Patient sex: F
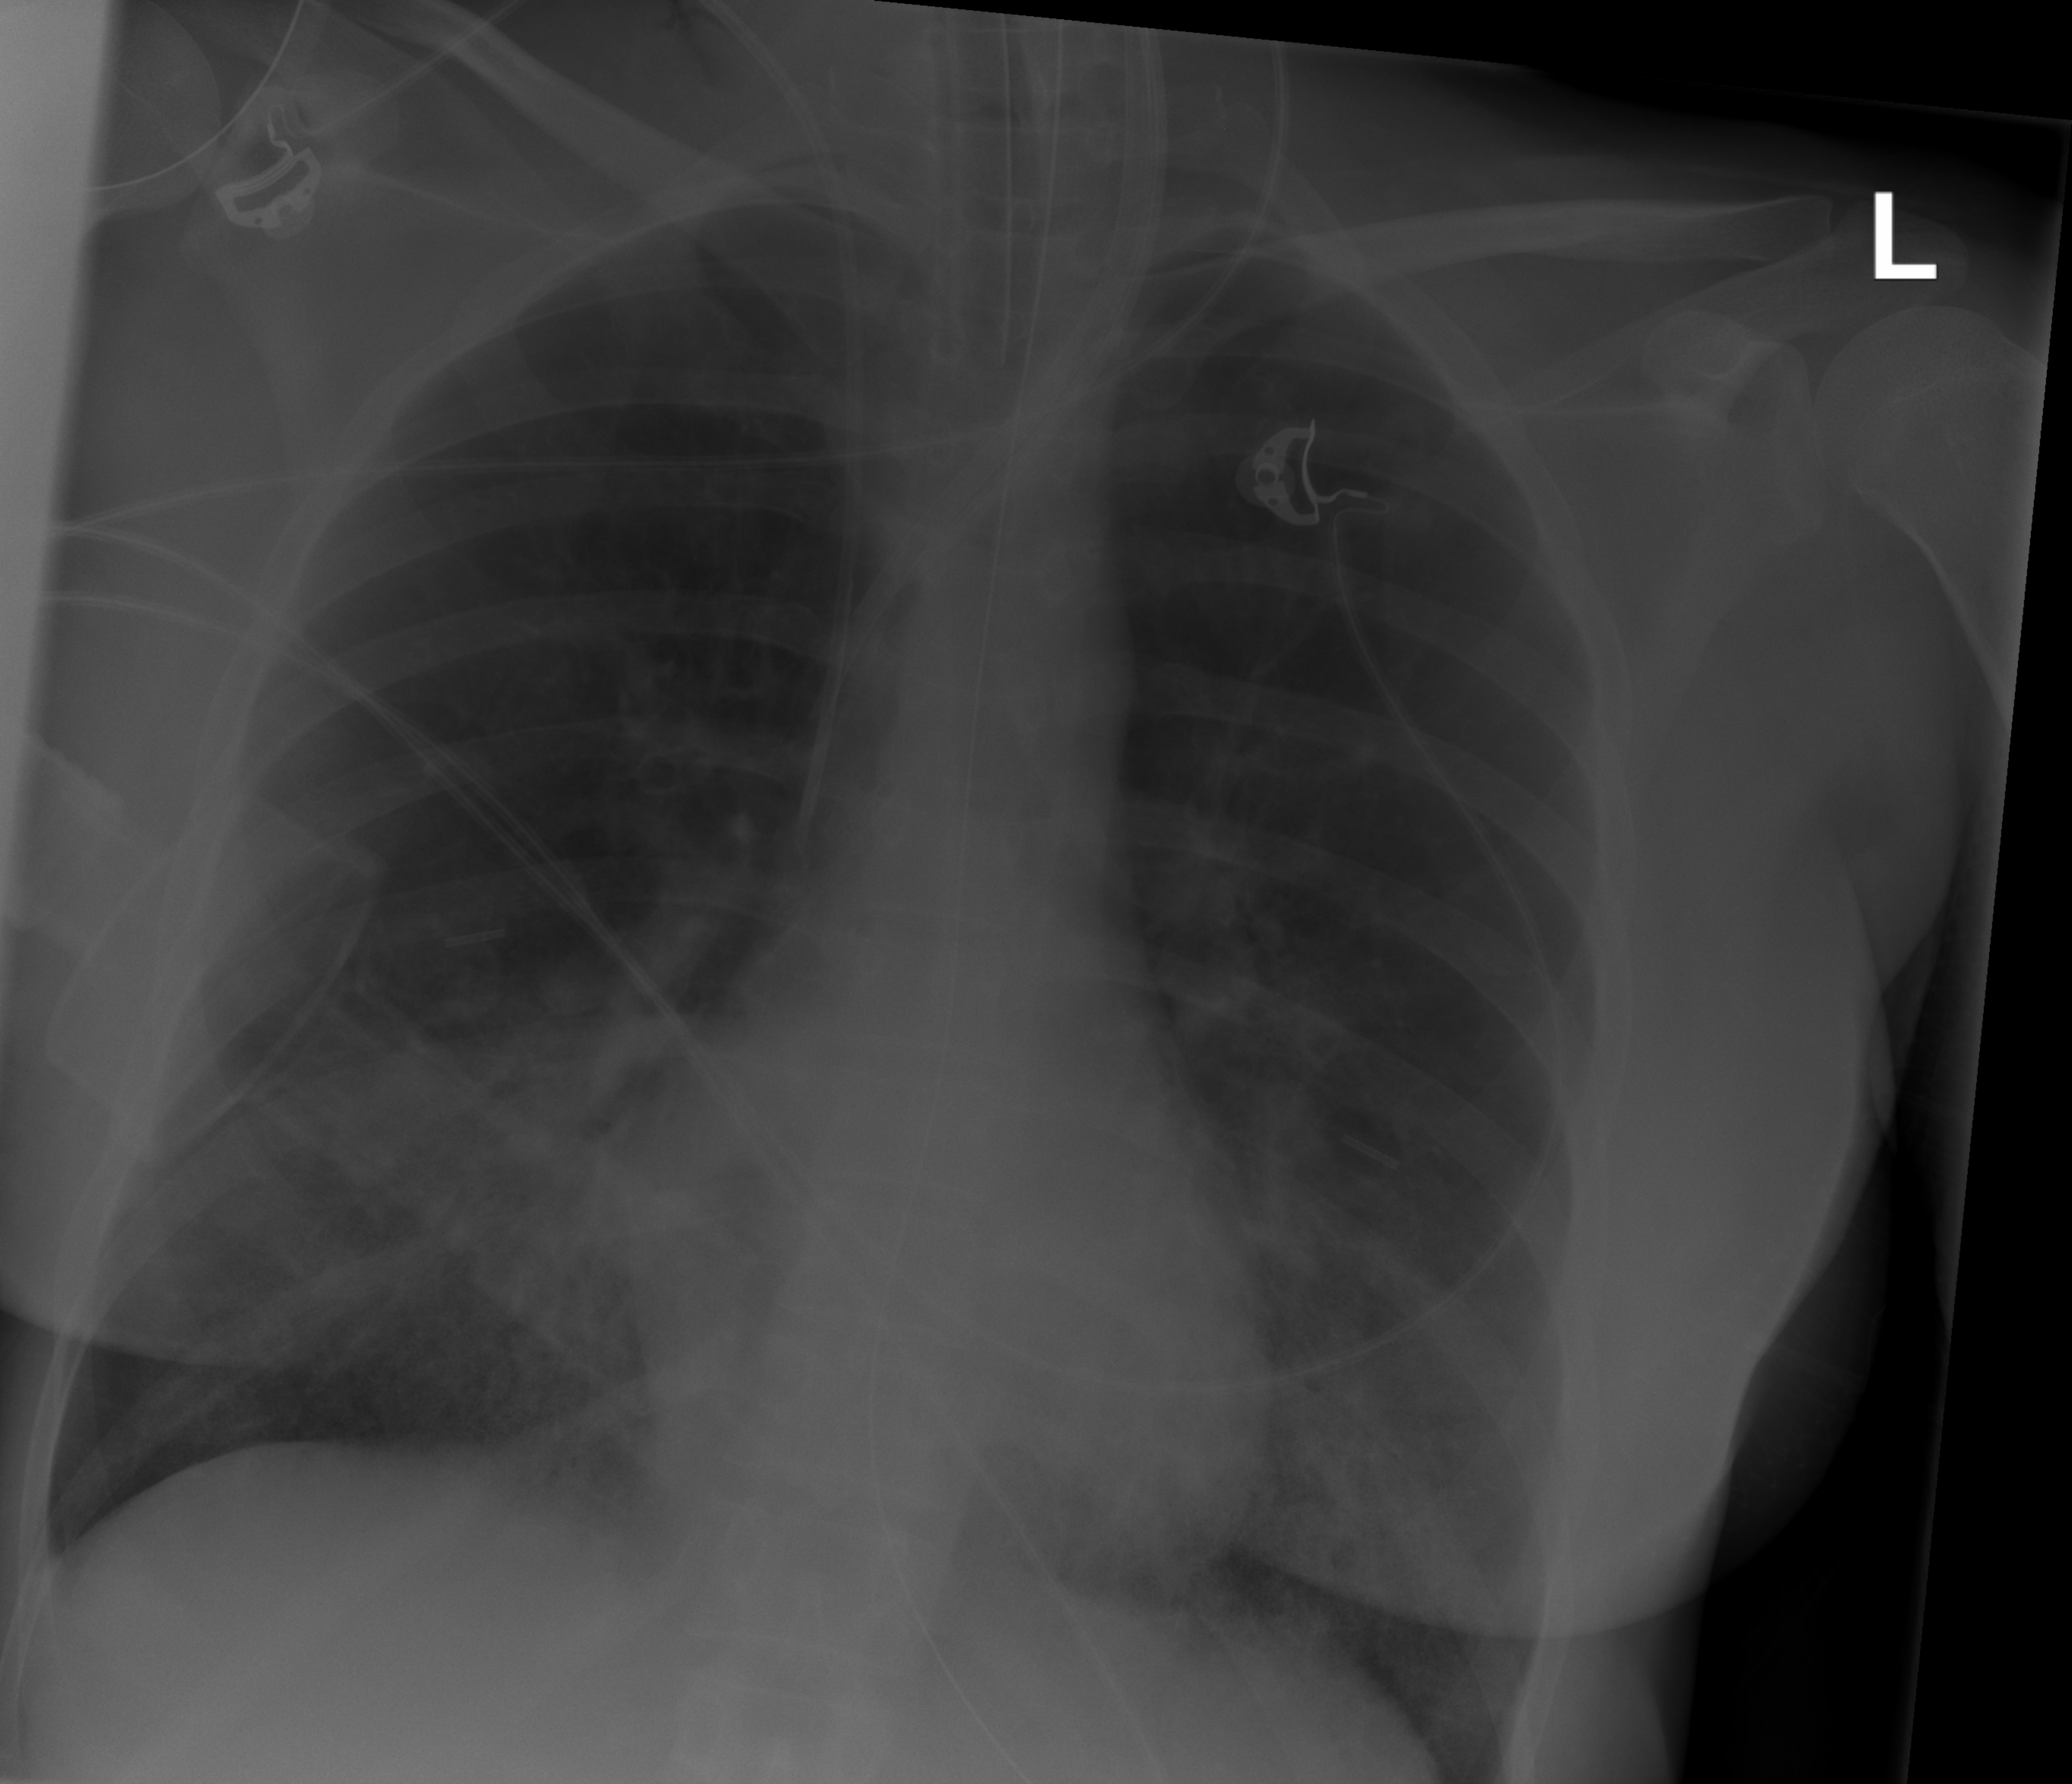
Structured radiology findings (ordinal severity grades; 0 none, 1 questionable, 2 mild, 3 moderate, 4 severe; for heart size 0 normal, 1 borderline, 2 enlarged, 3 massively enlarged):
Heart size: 0
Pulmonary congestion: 0
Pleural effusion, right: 0
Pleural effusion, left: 0
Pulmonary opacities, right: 2
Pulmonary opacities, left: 2
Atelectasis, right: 0
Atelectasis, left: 0